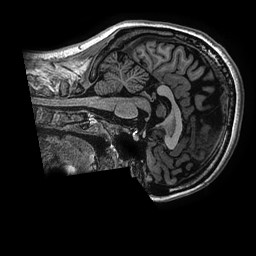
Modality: T1w
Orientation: sagittal
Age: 25
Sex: female
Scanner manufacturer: ge
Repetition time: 0.00733 s
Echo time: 0.003 s